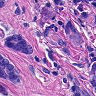
Metastatic tissue present: yes